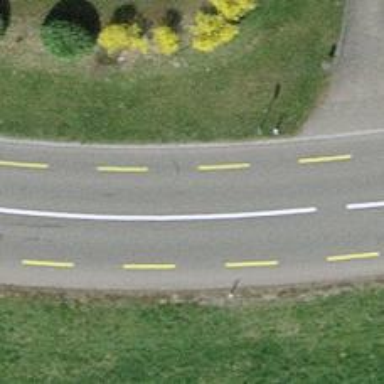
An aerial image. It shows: Tertiary road with designated cycle lane.